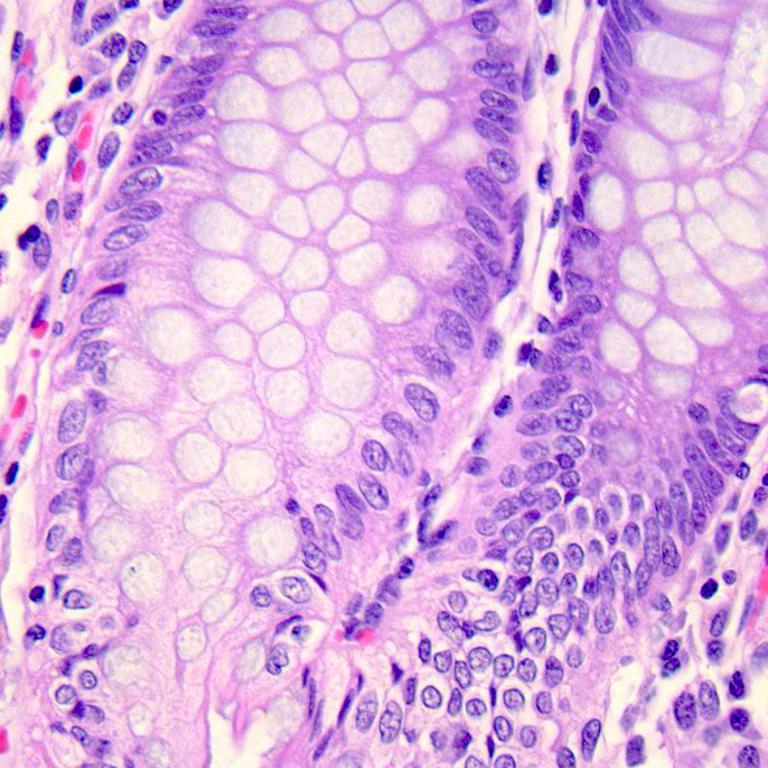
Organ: colon
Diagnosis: benign